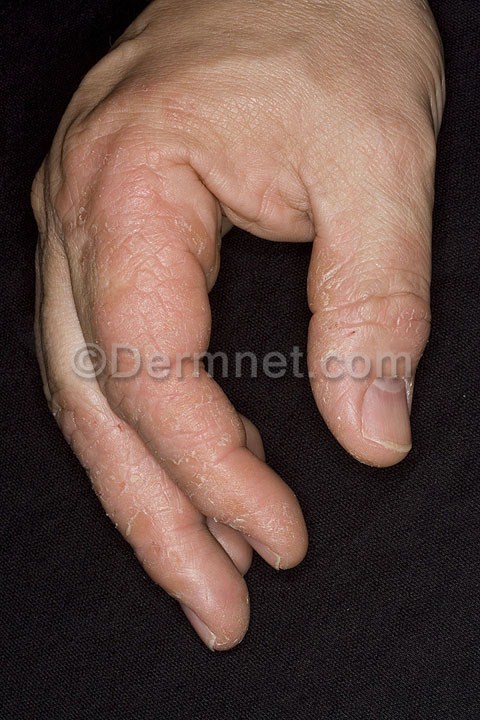
Disease: Psoriasis pictures Lichen Planus and related diseases